Question: I have got a problem with a CLLocation.
I wanted to know the distance between two coordinates to show it next to the title of the location in a tableView:
'''
static NSString *CellIdentifier = @"Cell";
UITableViewCell *cell = [tableView dequeueReusableCellWithIdentifier:CellIdentifier];
if (cell == nil) {
cell = [[[UITableViewCell alloc] initWithStyle:UITableViewCellStyleValue1 reuseIdentifier:CellIdentifier] autorelease];
}
// The first CLLocation based on the coordinates my MKMapView gives me.
CLLocation *userLocation = [[CLLocation alloc] initWithLatitude:mapView.userLocation.coordinate.latitude longitude:mapView.userLocation.coordinate.longitude];
// The second CLLocation based on the coordinates which are saved as a NSNumber in my own object
CLLocation *locationForIndex = [[CLLocation alloc] initWithLatitude:[[[locations objectAtIndex:indexPath.row] latitude] doubleValue] longitude:[[[locations objectAtIndex:indexPath.row] longitude] doubleValue]];
CLLocationDistance distance = [userLocation distanceFromLocation:locationForIndex];
cell.textLabel.text = [[locations objectAtIndex:indexPath.row] title];
cell.detailTextLabel.text = [[NSString alloc] initWithString:[NSString stringWithFormat:@"%d", distance]];
return cell;
'''
Now the error I get is:

Does anyone has a possible solution?
Thanks!!
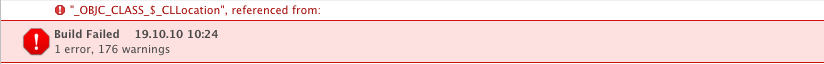
Answer: Have you included the Core Location framework along with MapKit?